Aerial crown-view tile of a tropical tree (Barro Colorado Island, Panama), acquired 20250317:
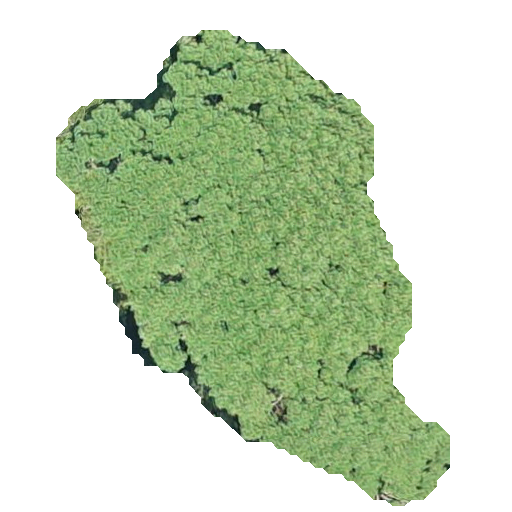
Species: Jacaranda copaia
GBIF accepted scientific name: Jacaranda copaia
Crown area: 161.491 m²